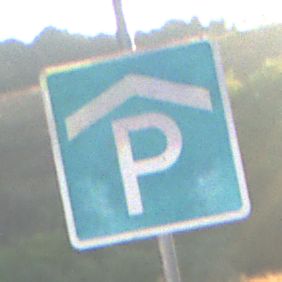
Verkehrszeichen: Parkhaus
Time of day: SunriseSunset
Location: Outdoor (Nature)
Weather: Clear
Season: NotSpecified
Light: Natural